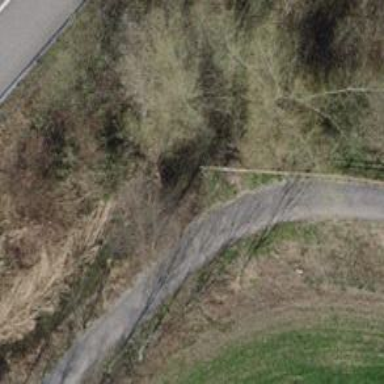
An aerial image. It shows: Path with grade 2 fine gravel surface.